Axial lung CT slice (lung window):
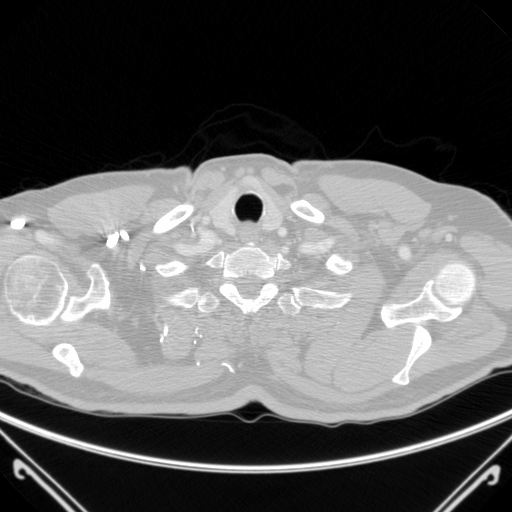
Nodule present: no